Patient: sex M, age 48
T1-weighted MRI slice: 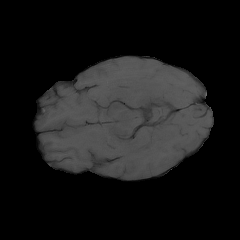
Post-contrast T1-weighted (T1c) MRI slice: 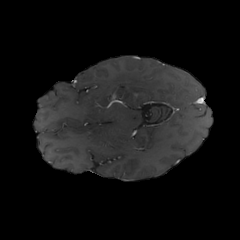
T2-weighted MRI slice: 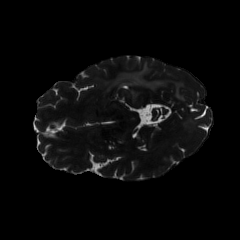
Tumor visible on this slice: yes
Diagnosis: Glioblastoma, IDH-wildtype
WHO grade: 4